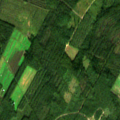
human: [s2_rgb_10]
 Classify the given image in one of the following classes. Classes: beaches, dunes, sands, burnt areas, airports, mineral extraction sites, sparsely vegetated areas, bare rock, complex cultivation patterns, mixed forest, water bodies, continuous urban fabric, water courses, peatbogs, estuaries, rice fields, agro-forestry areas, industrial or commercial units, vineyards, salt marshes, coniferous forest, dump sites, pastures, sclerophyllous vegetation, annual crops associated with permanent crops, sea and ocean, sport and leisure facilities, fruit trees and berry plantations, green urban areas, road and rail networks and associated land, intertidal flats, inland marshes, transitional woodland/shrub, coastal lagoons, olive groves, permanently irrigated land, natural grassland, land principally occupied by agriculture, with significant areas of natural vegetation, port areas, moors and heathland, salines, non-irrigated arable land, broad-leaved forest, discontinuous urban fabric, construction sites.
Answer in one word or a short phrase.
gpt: coniferous forest, mixed forest, transitional woodland/shrub